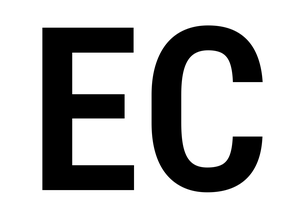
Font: Roboto_Condensed_SemiBold